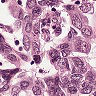
Metastatic tissue present: yes